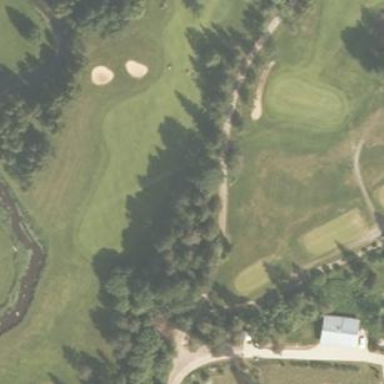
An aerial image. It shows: Area with grass used as rough in golf course.